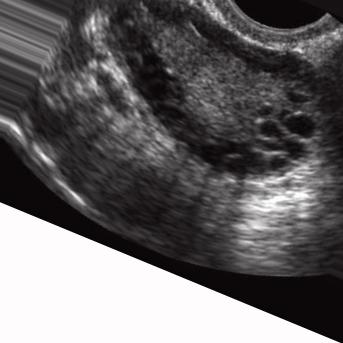
Label: infected